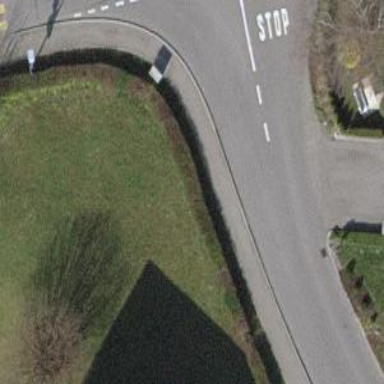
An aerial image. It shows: Hedge acting as barrier.